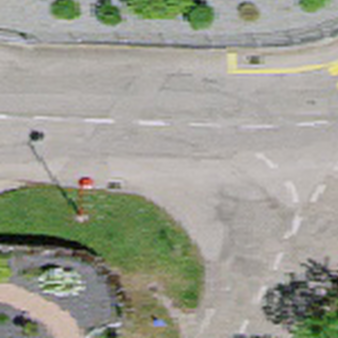
Label: other